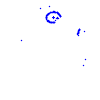
Particle: proton